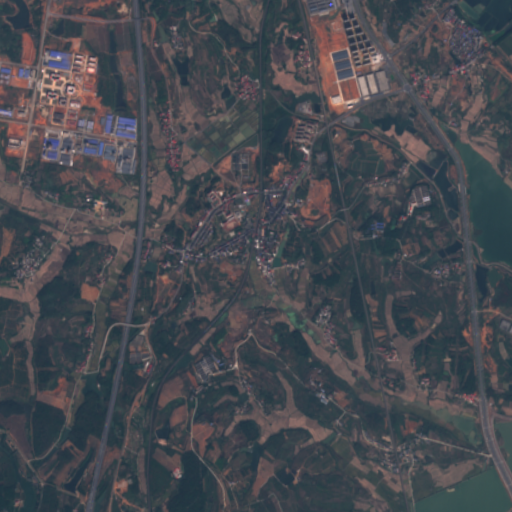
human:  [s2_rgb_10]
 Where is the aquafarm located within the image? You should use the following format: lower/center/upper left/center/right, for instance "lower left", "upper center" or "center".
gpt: The aquafarm is located in the upper right of the image.
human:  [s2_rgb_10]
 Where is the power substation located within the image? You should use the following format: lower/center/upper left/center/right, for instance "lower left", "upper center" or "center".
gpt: The power substation is located in the upper center of the image.
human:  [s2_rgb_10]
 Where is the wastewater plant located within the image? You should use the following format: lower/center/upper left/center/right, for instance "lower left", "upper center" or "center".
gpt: The wastewater plant is located in the upper center of the image.
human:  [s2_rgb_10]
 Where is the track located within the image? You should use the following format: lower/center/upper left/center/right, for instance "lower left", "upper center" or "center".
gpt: There is no track in the image.